Brain MRI, t2w sequence, axial 2D slice.
Patient: age 22, sex F, weight 78 kg, height 1.78 m
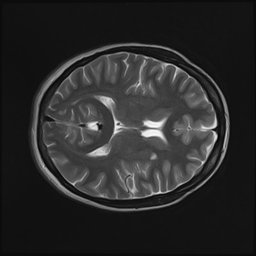